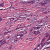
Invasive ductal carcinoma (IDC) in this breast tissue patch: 1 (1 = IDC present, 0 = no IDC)